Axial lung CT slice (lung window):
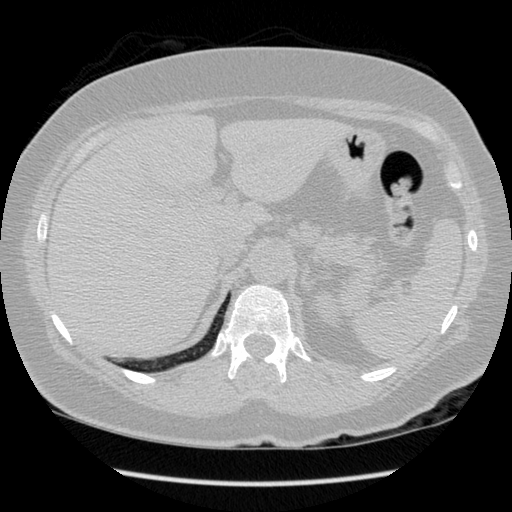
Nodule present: no